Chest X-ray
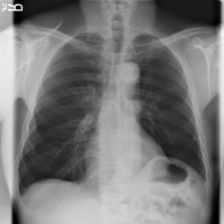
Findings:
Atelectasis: negative
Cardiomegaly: negative
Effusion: negative
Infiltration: negative
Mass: negative
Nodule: negative
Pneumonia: negative
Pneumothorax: negative
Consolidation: negative
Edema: negative
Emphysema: negative
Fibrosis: negative
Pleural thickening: negative
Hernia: negative